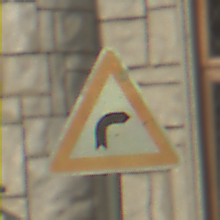
Verkehrszeichen: KurveRechts
Umgebung: Outdoor, Urban
Tageszeit: MorningAfternoon
Wetter: PartlyCloudy
Licht: Natural
Jahreszeit: NotSpecified
Kontrast: LowContrast